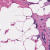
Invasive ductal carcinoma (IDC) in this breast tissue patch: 1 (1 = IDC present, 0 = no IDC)